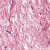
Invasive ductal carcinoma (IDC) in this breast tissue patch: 0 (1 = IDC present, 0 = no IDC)